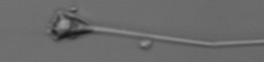
Label: Asterionellopsis_glacialis